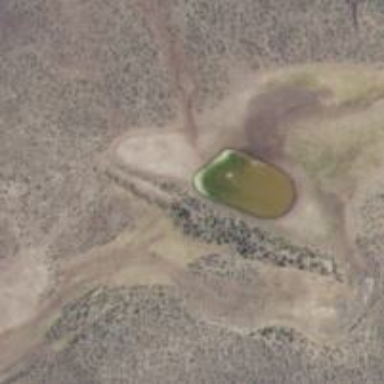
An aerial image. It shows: Reservoir.